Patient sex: M
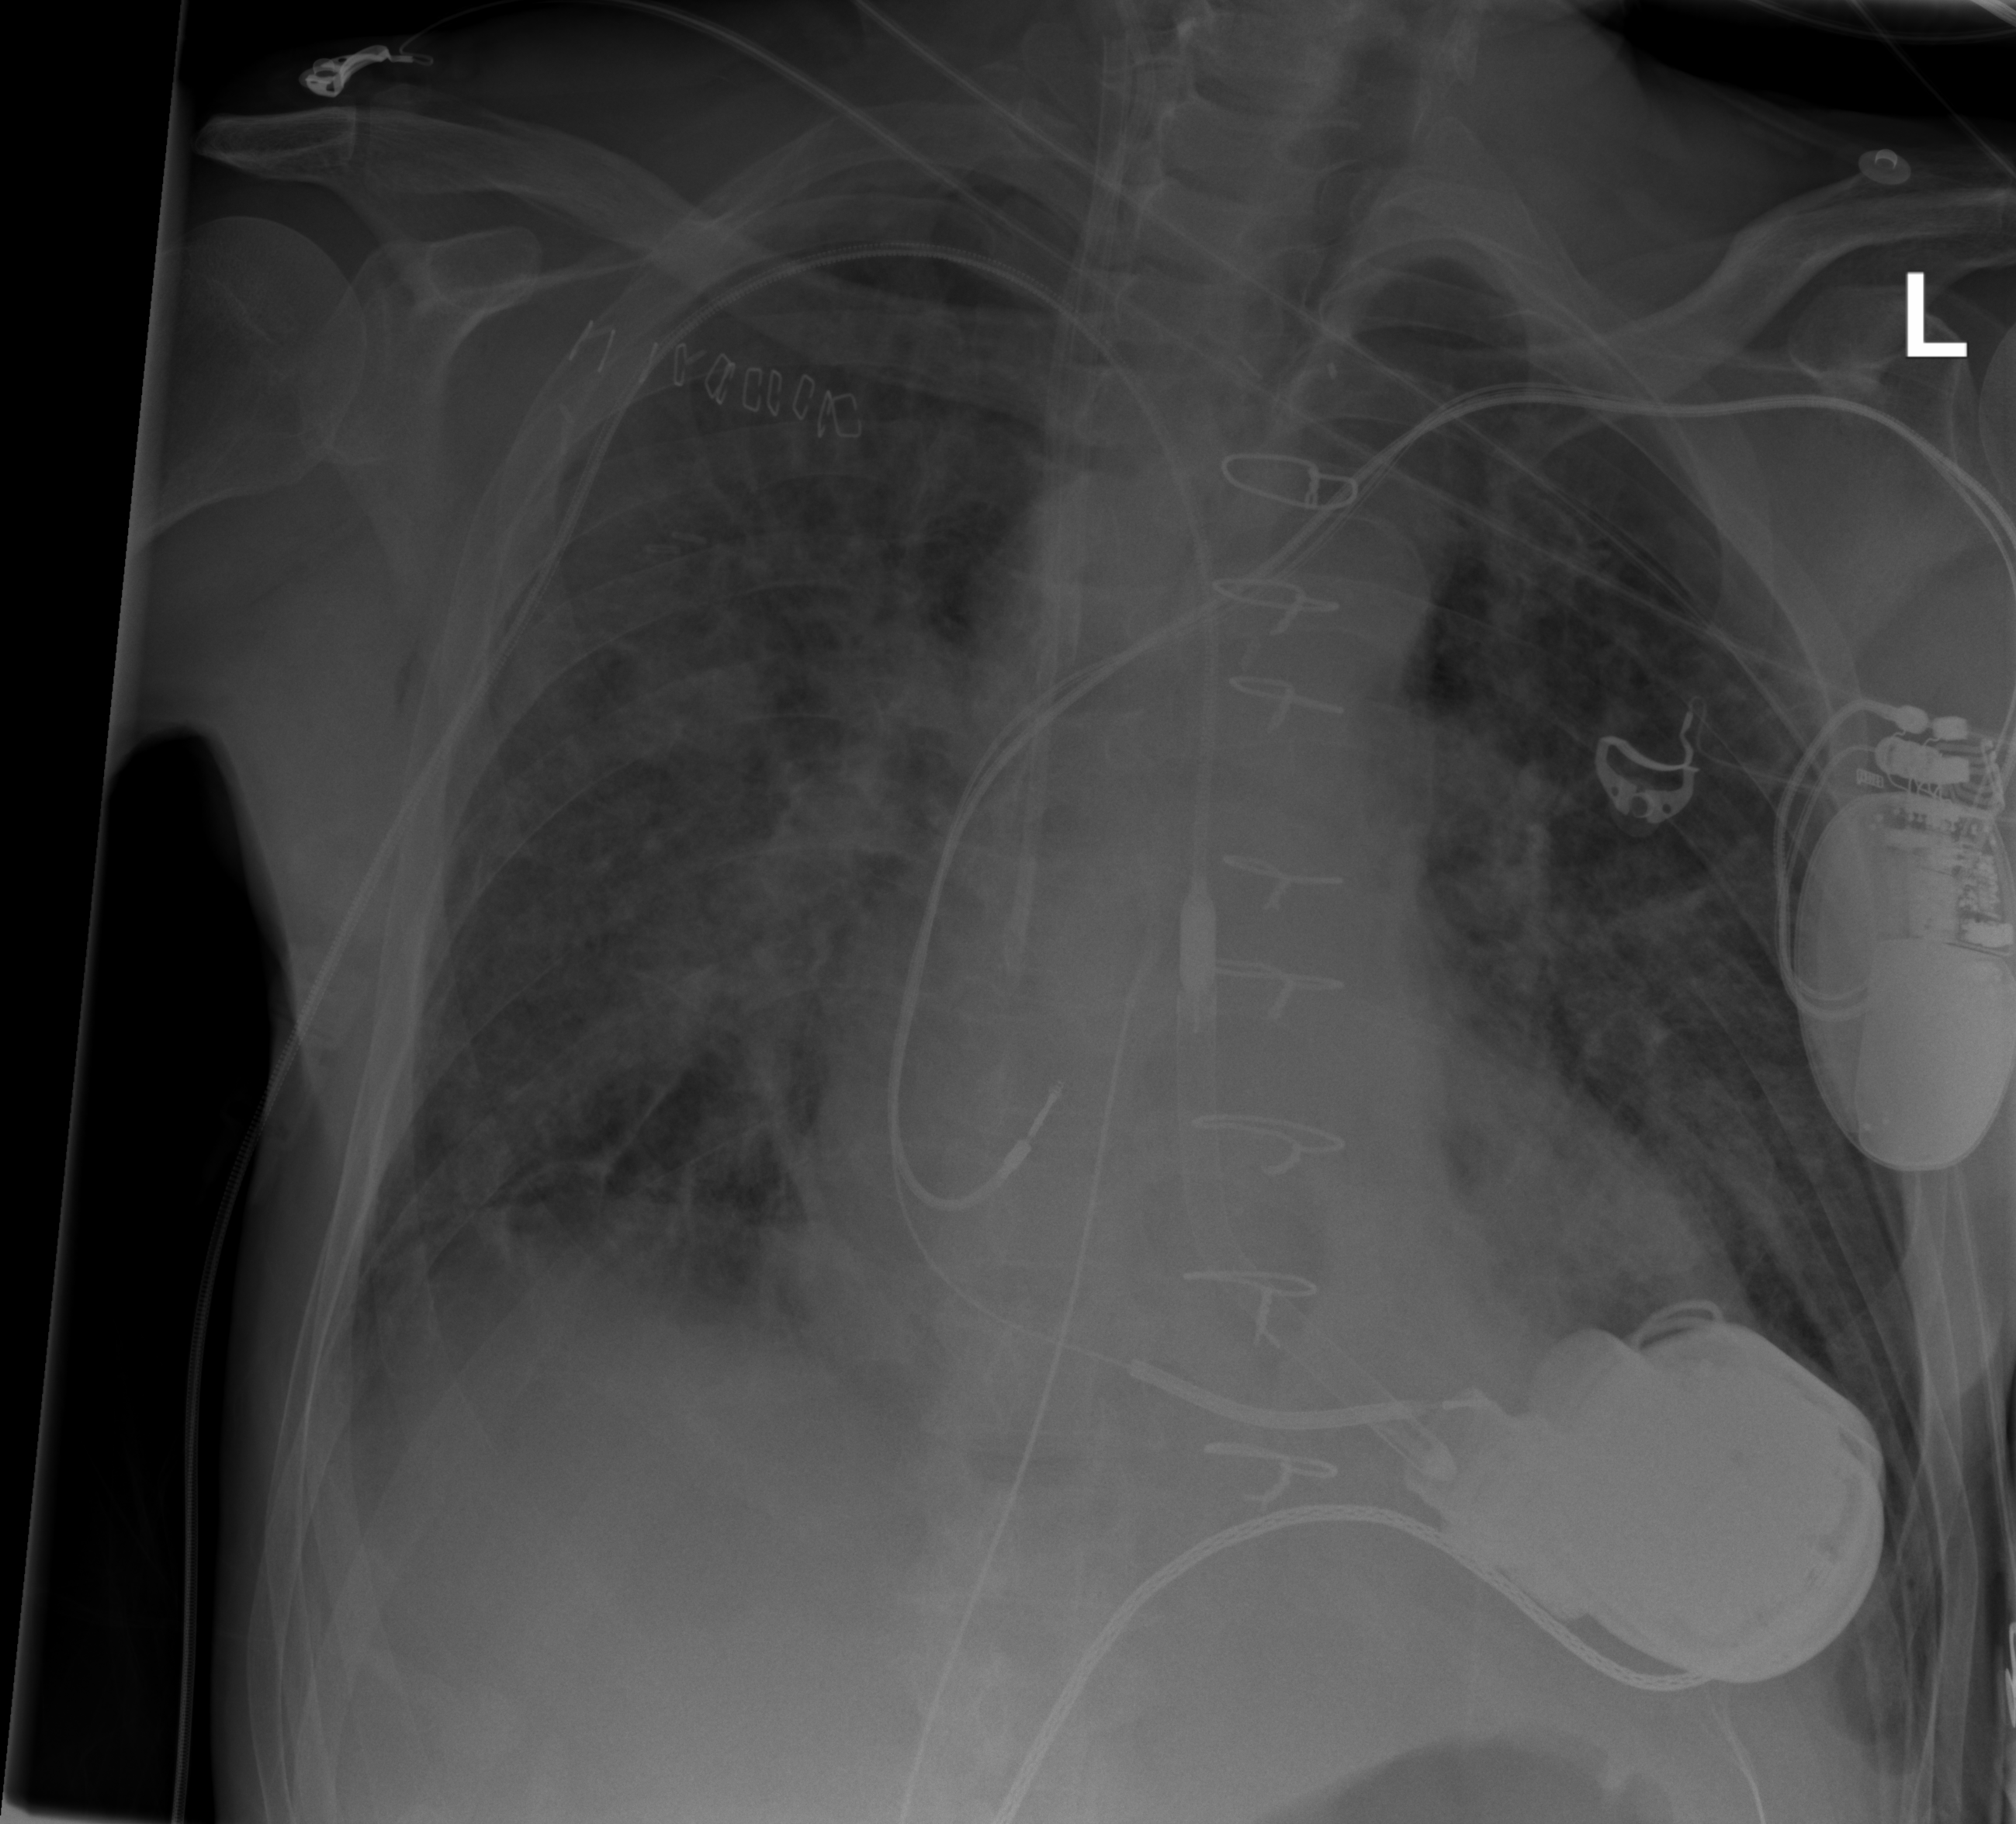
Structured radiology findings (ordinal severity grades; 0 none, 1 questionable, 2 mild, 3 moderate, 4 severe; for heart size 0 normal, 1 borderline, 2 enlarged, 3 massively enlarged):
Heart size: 1
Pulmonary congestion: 3
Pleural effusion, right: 2
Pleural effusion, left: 2
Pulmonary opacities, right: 2
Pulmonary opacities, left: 2
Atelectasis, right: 2
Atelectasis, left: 2